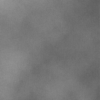
Label: dusty